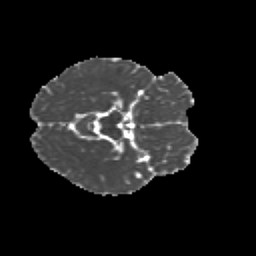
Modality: MD
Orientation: axial
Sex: female
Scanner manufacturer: siemens
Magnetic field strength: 3 T
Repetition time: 5 s
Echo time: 0.071 s